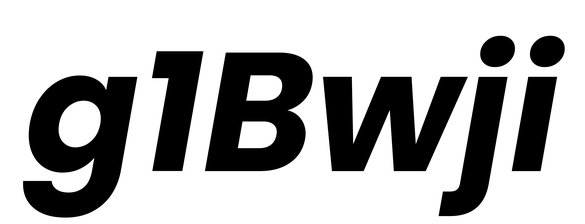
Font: Poppins-BoldItalic